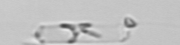
Label: Cerataulina_pelagica